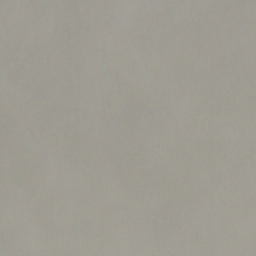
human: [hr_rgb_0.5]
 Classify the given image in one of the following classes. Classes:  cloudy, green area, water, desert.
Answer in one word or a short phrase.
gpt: cloudy